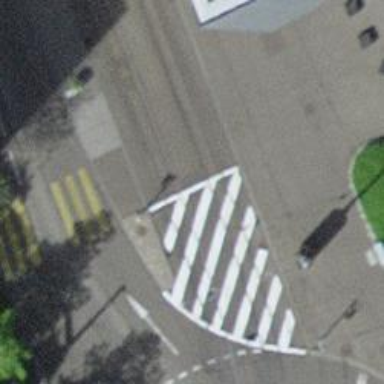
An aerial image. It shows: Uncontrolled railway crossing.